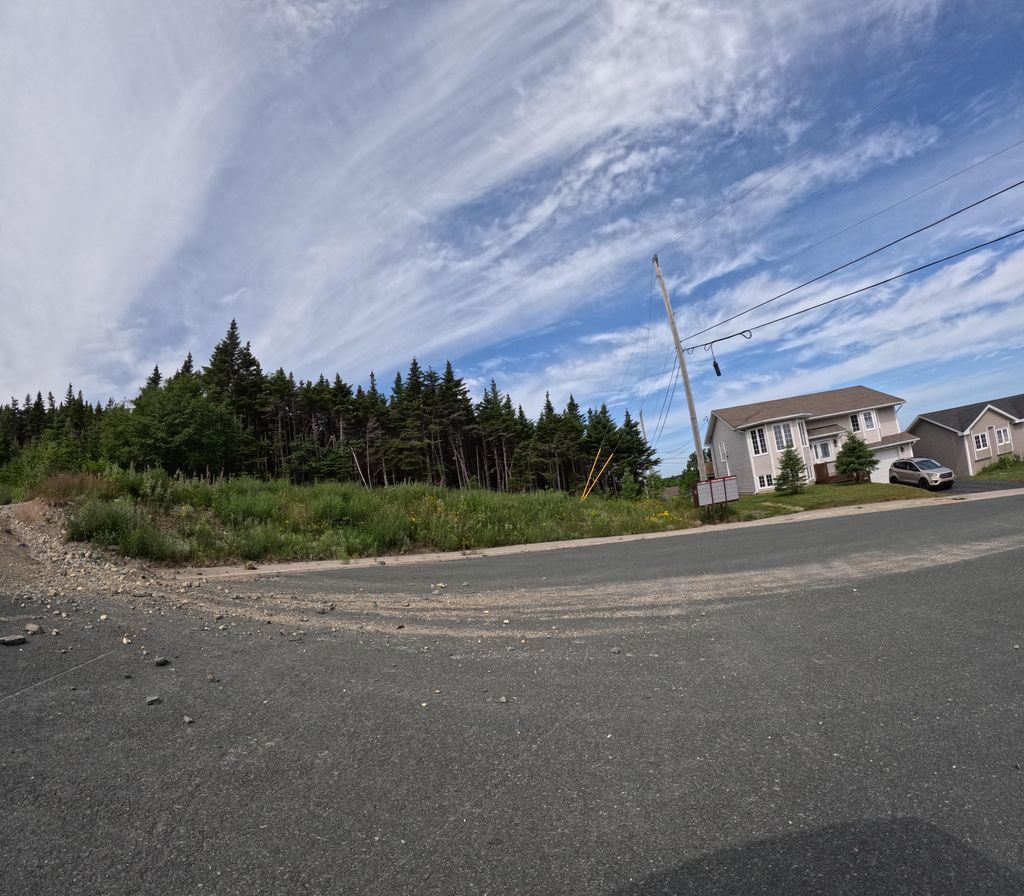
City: st_johns